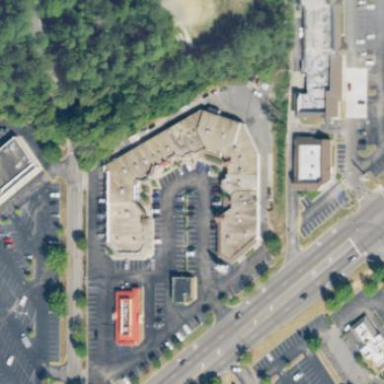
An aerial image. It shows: Retail building.